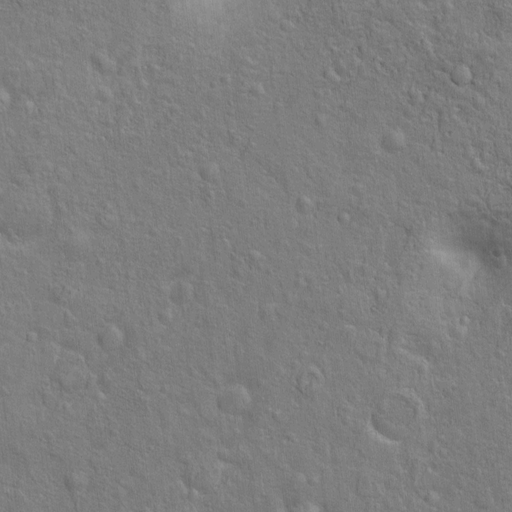
Classes present: Background, Cone